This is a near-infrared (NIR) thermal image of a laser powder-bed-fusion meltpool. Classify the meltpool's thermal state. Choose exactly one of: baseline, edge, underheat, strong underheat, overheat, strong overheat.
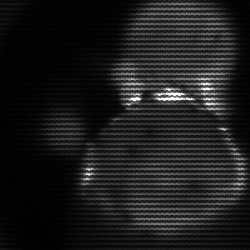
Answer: edge